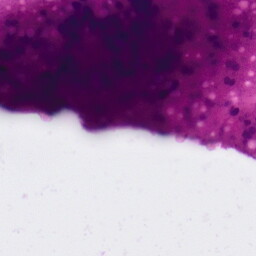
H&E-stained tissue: Colon